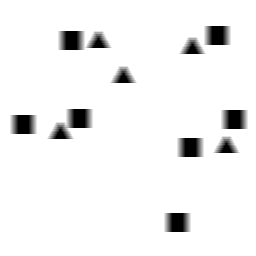
Squares: 7
Triangles: 5
Stars: 0
Total shapes: 12